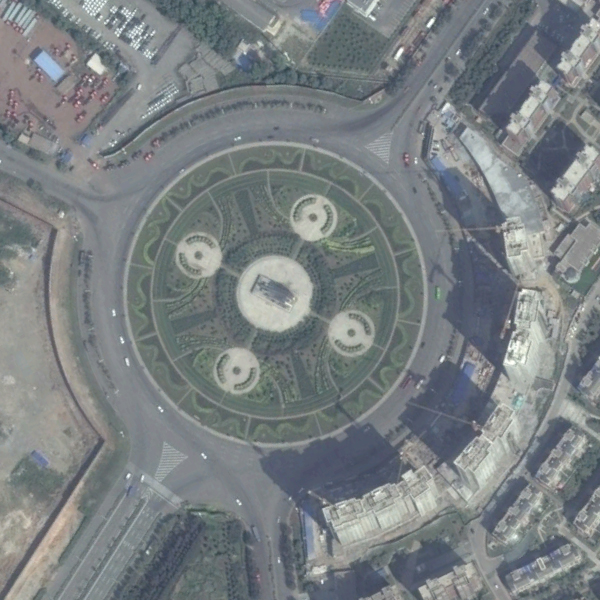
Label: Square